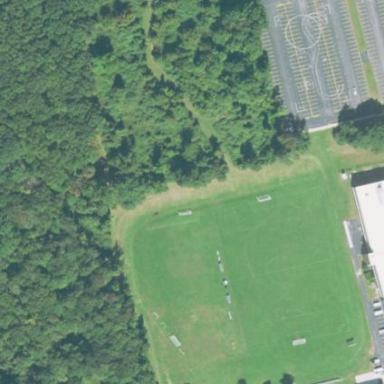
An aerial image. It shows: Soccer pitch for leisureland activities.